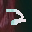
Label: 2